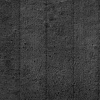
Atmospheric dust classification: not_dusty